Field crop: maize
Growth stage: 2
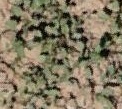
Species: convolvulus